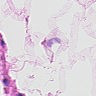
Metastatic tissue present: no